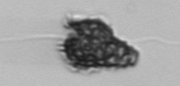
Label: Syracosphaera_pulchra